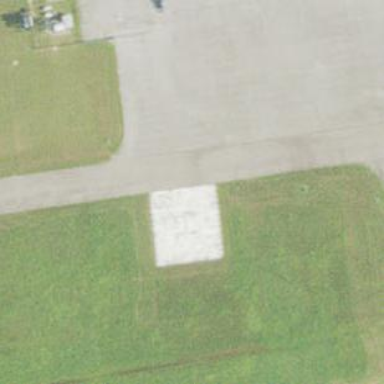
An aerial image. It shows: Asphalt helipad at airport.